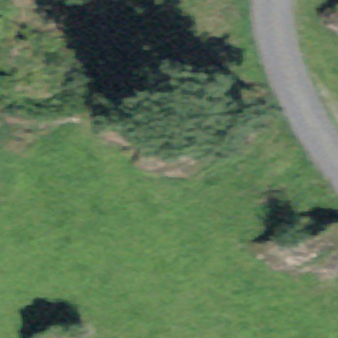
Label: bouldering_area